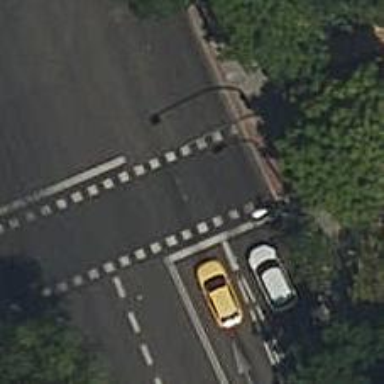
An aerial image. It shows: Tertiary road with asphalt surface. It includes shared lane for cyclists.